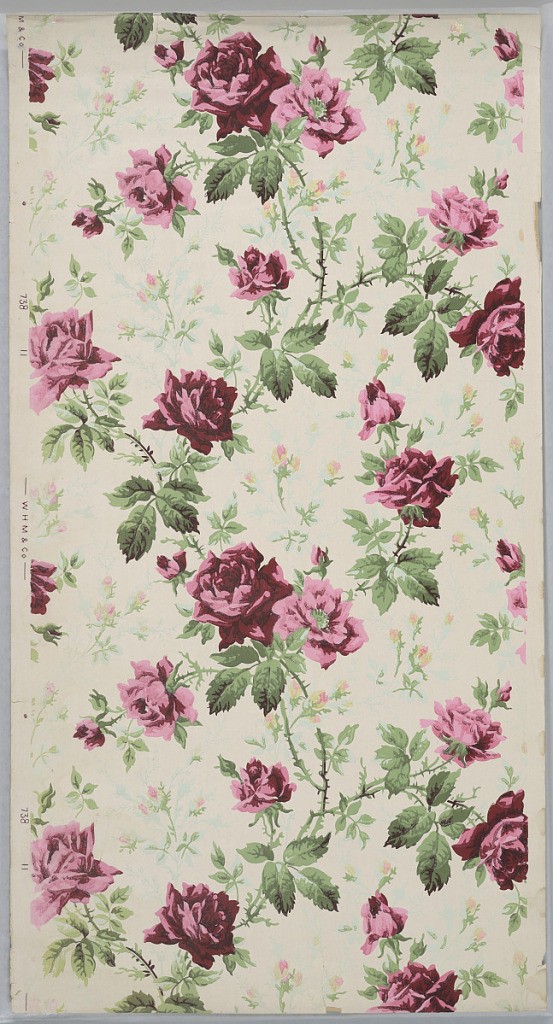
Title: Sidewall
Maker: W.H. Mairs & Co., 1855
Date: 1905–1915
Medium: Machine-printed paper, liquid mica
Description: Seemingly random arragnement of red and pink roses on leafy stems. Printed on light yellow ground.